Aerial crown-view tile of a tropical tree (Barro Colorado Island, Panama), acquired 20250818:
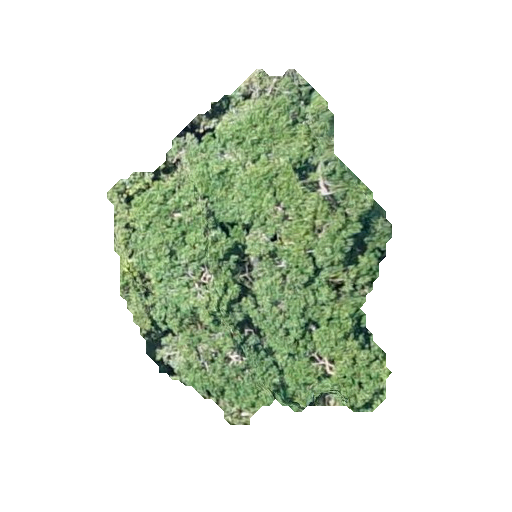
Species: Astronium graveolens
GBIF accepted scientific name: Astronium graveolens
Crown area: 99.633 m²